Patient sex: F
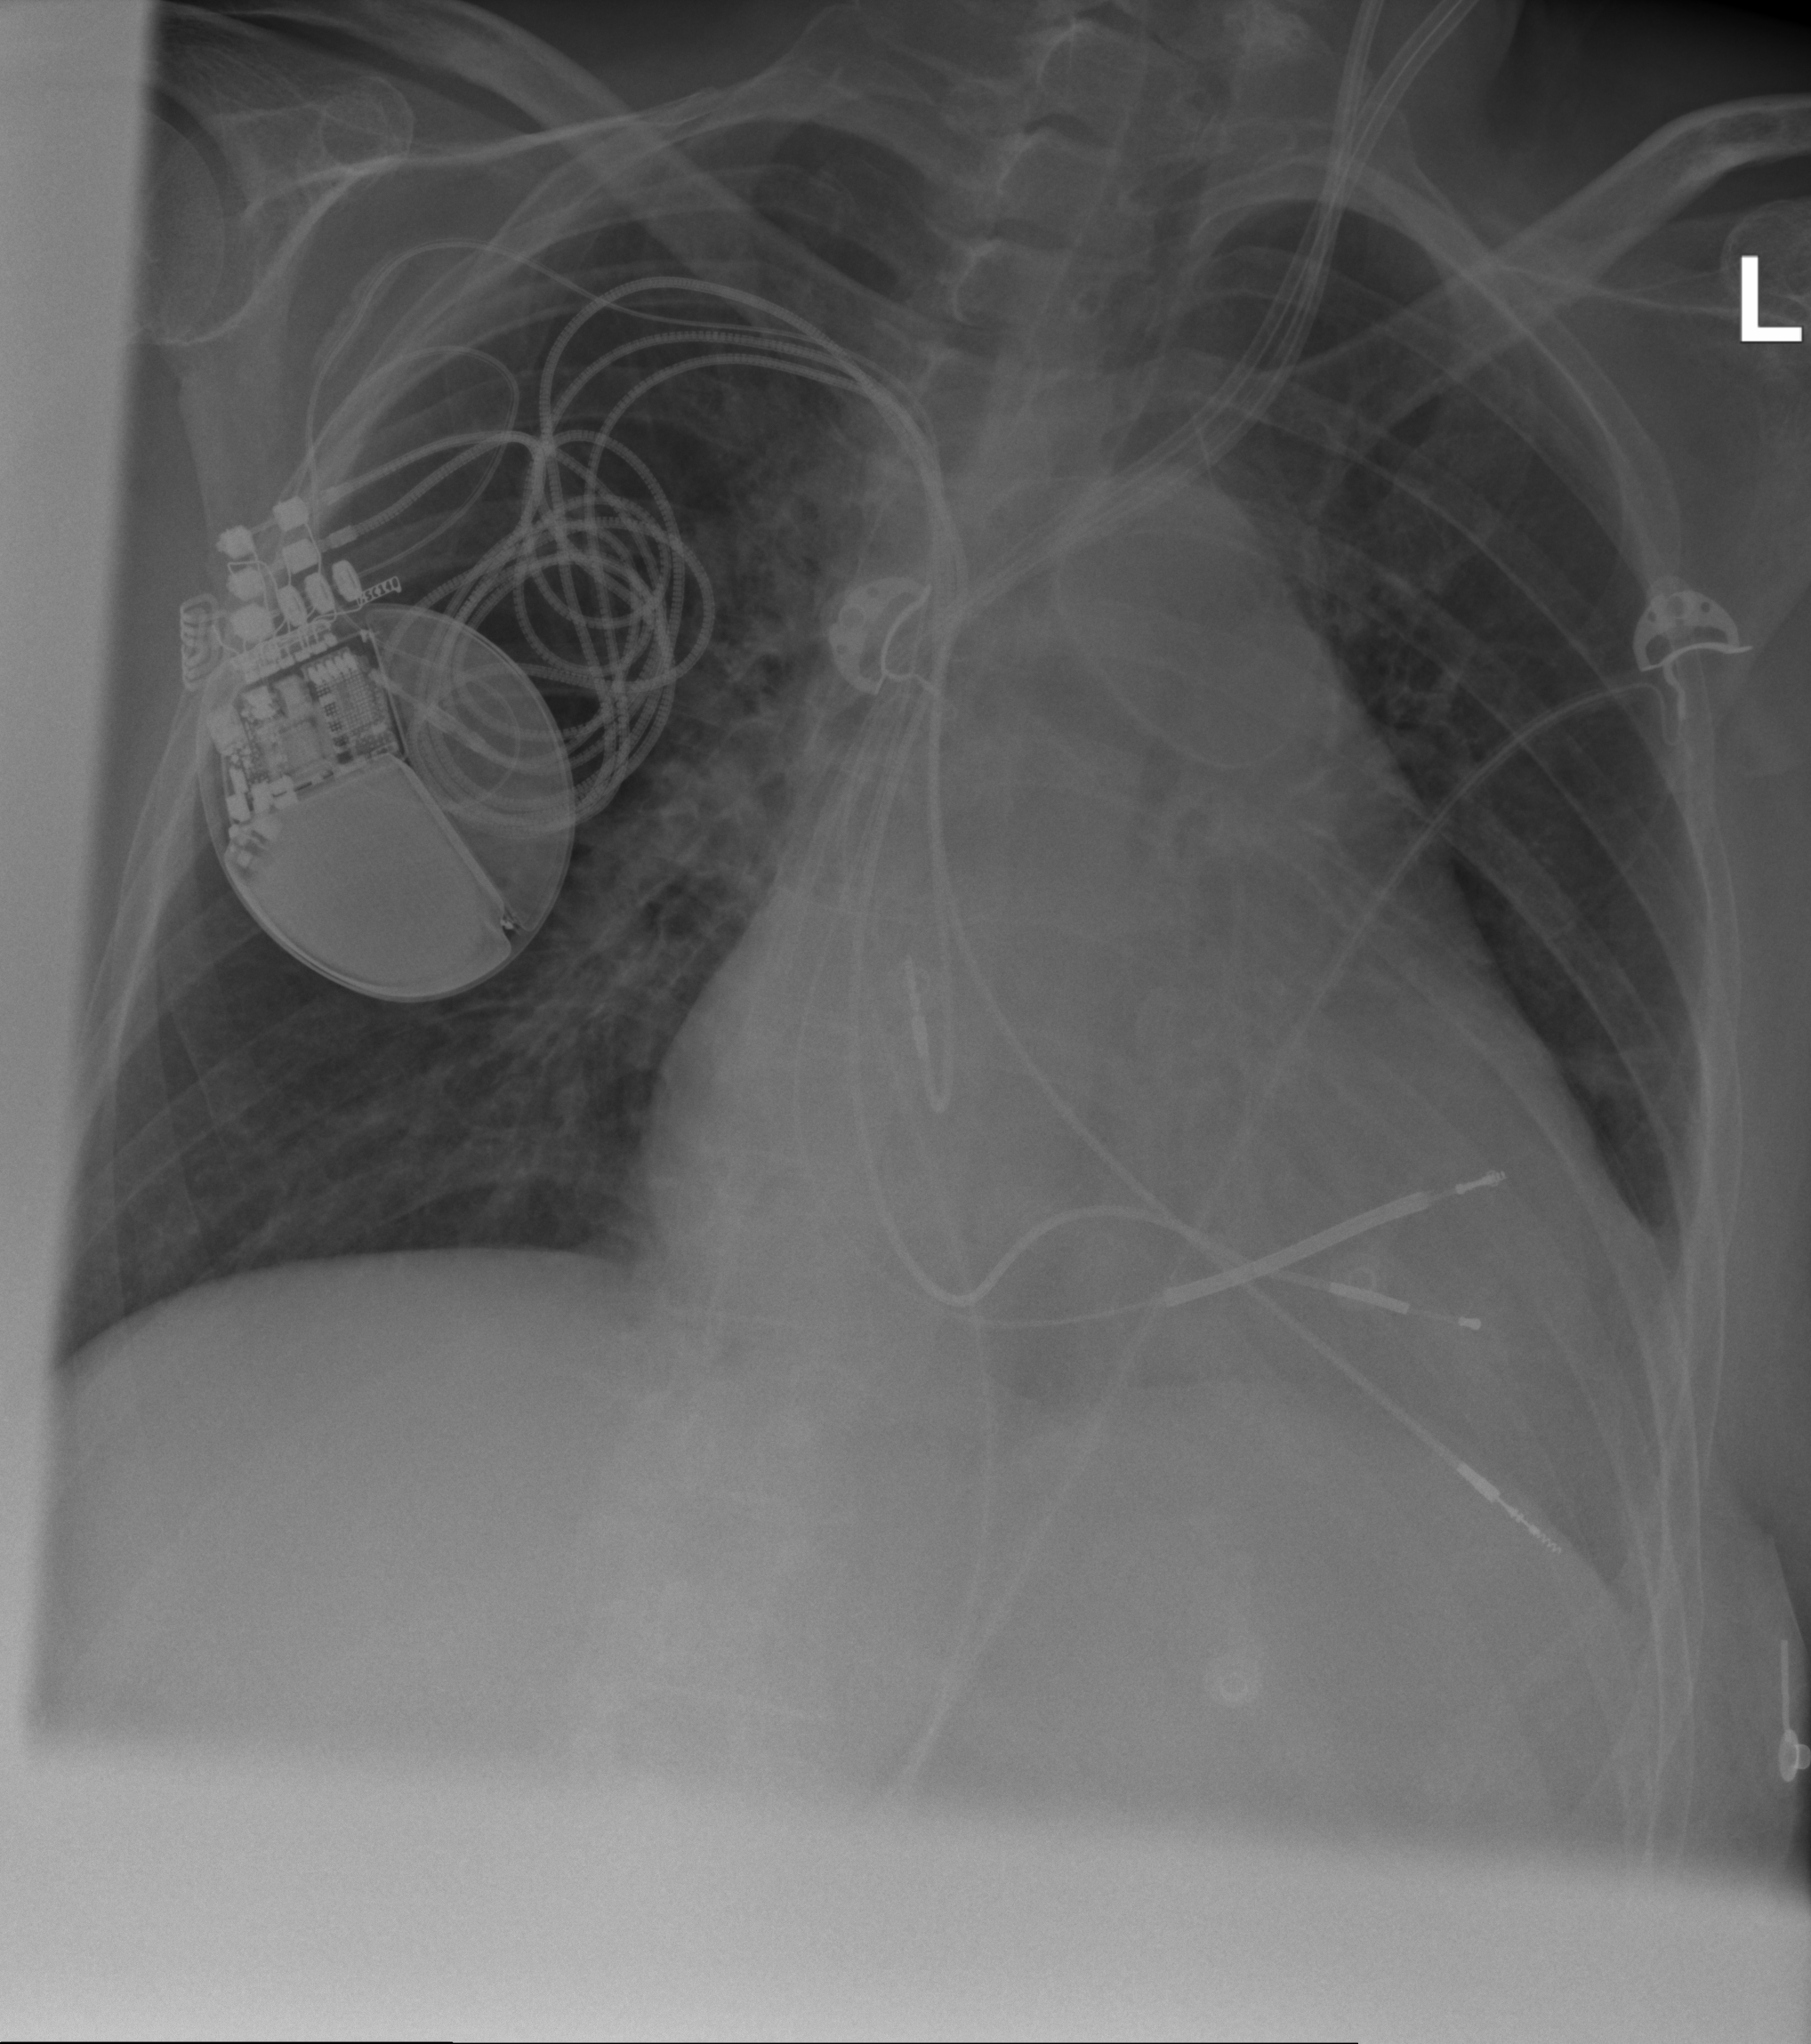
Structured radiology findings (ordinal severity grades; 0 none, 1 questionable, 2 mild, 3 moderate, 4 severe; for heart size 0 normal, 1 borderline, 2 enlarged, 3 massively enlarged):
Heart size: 2
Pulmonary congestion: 2
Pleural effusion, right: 0
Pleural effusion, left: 1
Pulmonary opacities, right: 0
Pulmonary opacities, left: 0
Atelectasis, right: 0
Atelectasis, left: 0